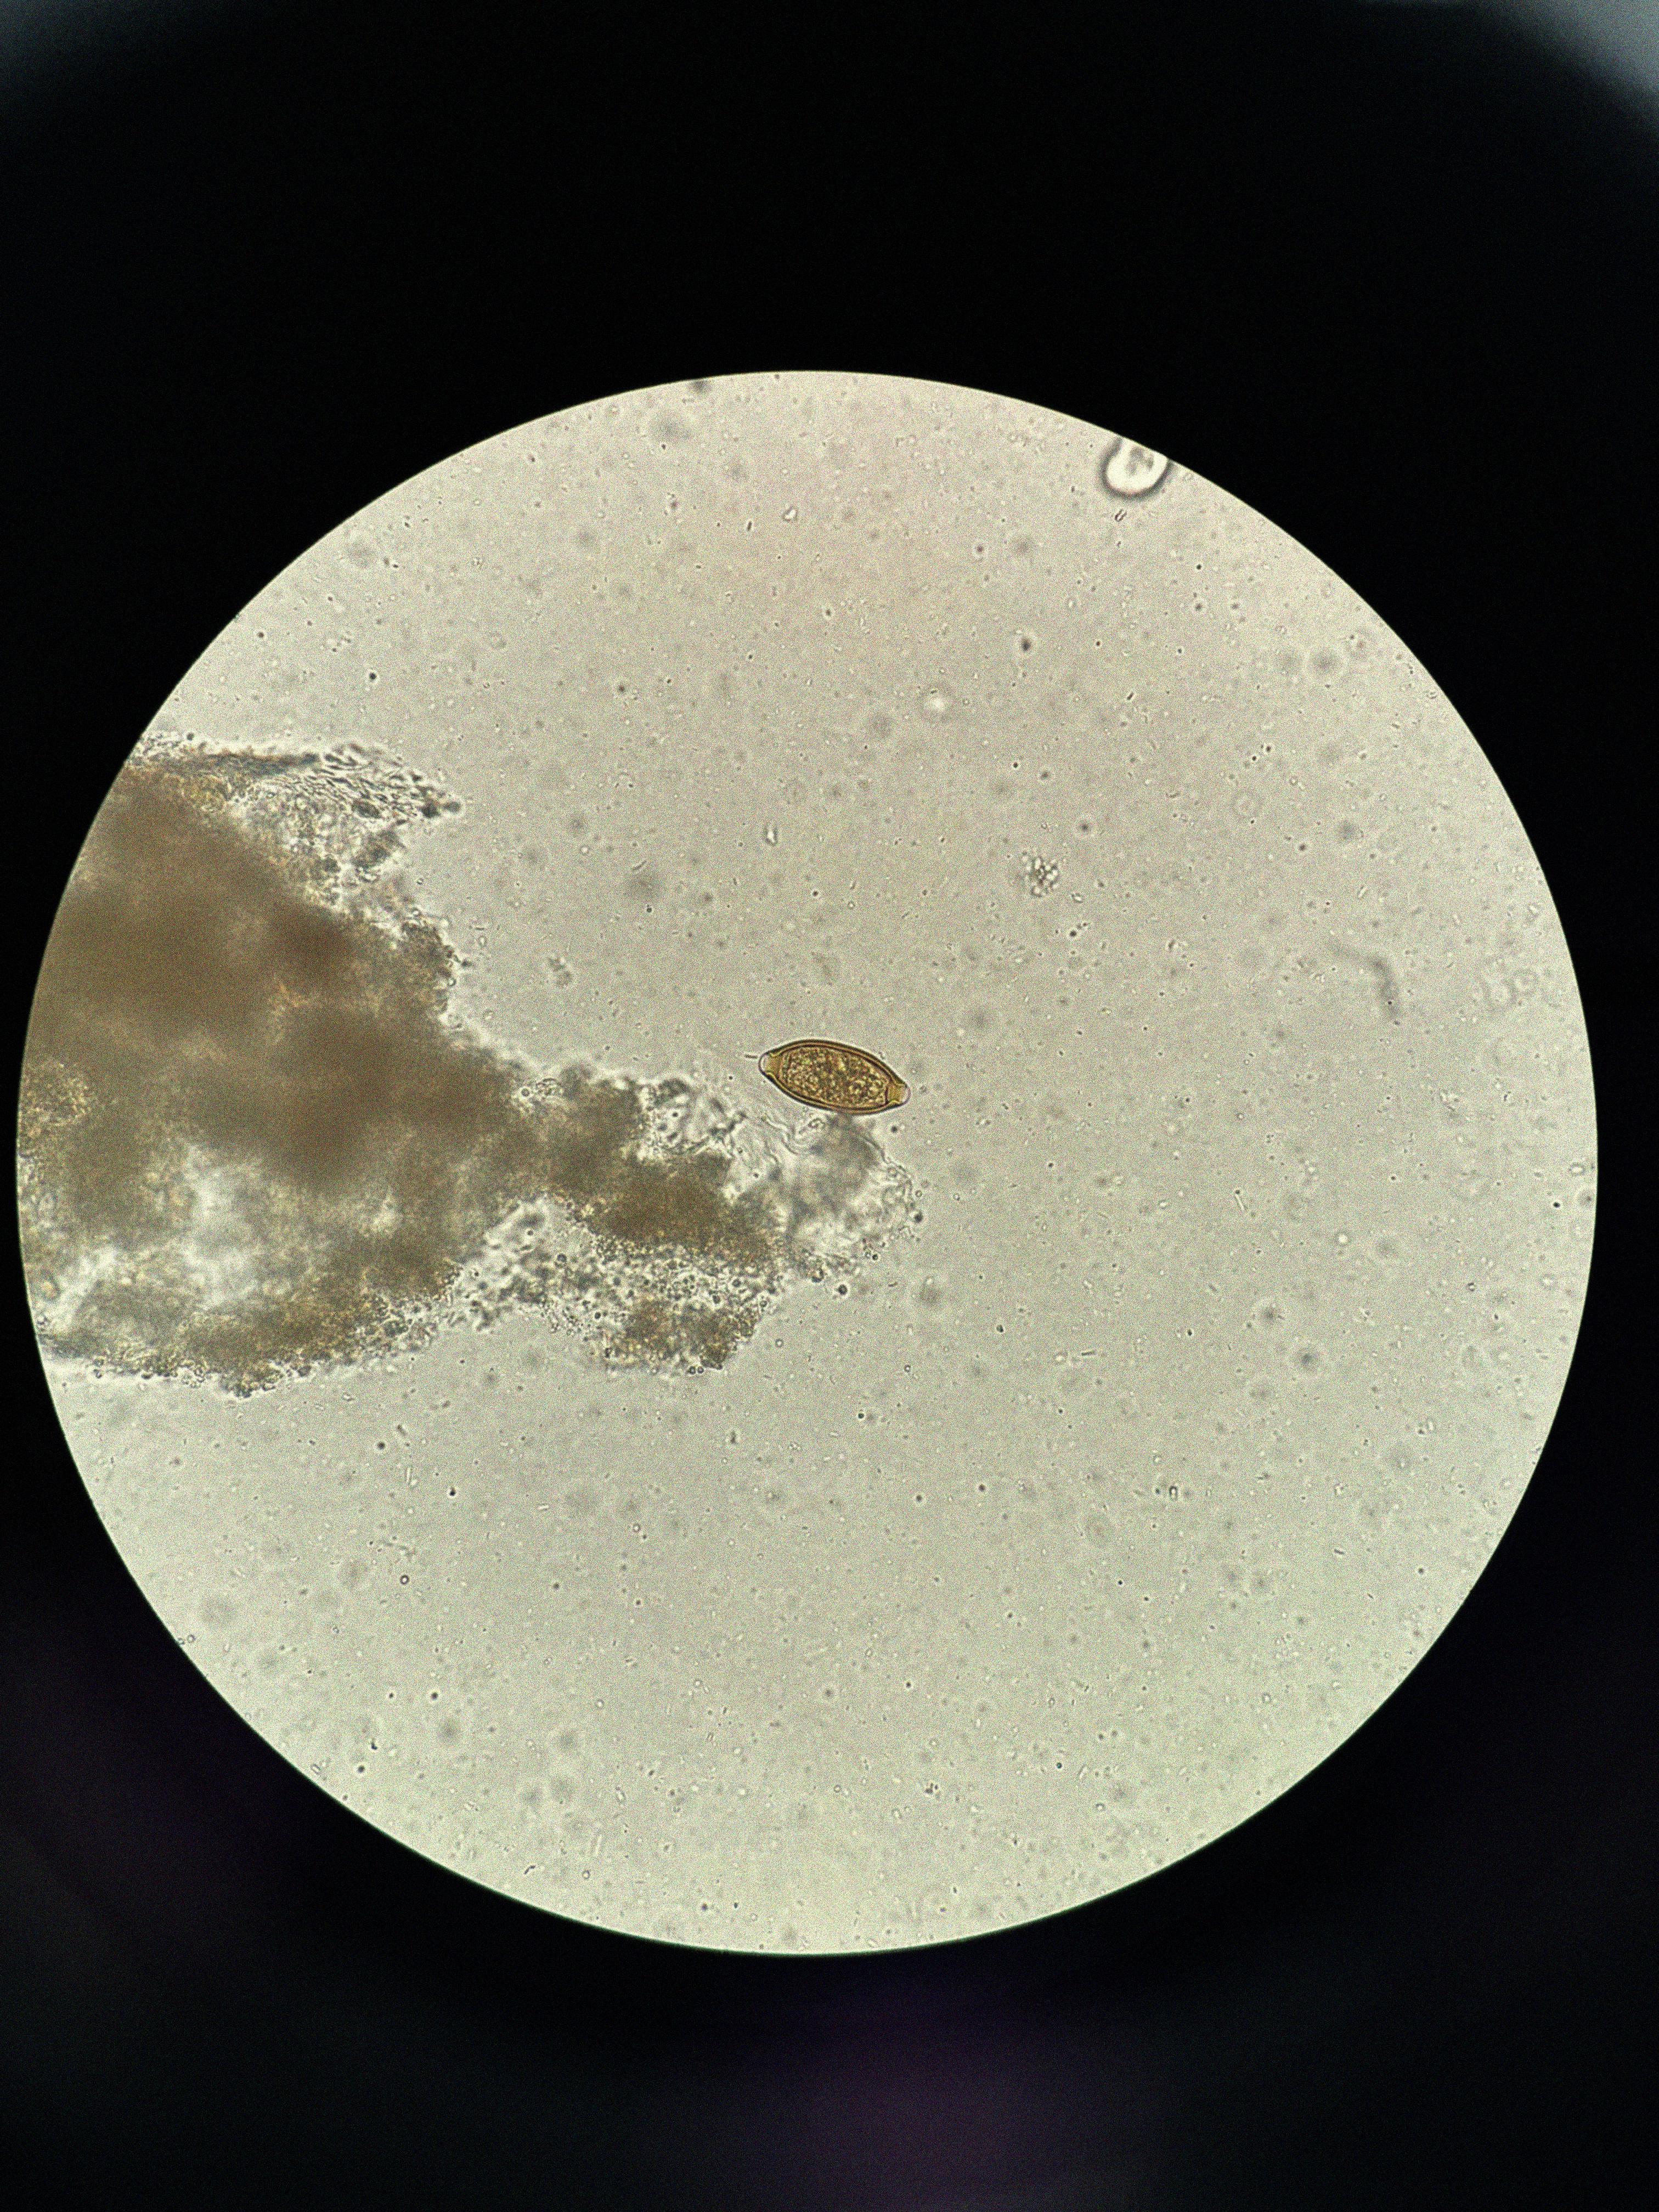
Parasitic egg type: Trichuris trichiura